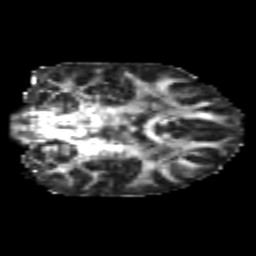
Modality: FA
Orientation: coronal
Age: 22
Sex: female
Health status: healthy
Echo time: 0.074 s